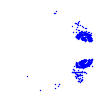
Particle: proton